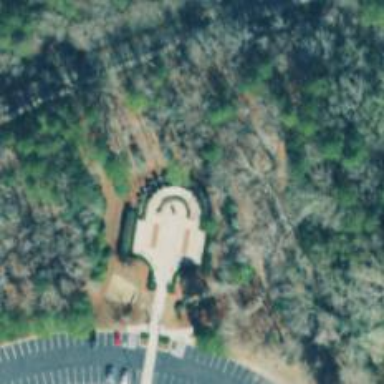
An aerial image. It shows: Memorial site with historic significance.